Question: this is my code below which show dash line on center of textview i want to show below the textview like this:

How can I change this to show below the textview dash line
'''
<?xml version="1.0" encoding="utf-8"?>
<TableRow xmlns:android="http://schemas.android.com/apk/res/android"
android:layout_width="match_parent"
android:layout_height="match_parent" >
<TextView
android:id="@+id/apprentTemp"
android:textColor="#000000"
android:background="@drawable/dotted"
android:paddingLeft="10dp"
android:gravity="left"/>
<TextView
android:id="@+id/localTime"
android:textColor="#000000"
android:background="@drawable/dotted"
android:gravity="center"/>
</TableRow>
<---- dashed.xml -->
<shape xmlns:android="http://schemas.android.com/apk/res/android"
android:shape="line">
<stroke
android:color="#000000"
android:dashWidth="5px"
android:dashGap="5px" />
</shape>
'''
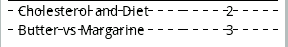
Answer: use
'''
android:drawableBottom="@drawable/dotted"
'''
instead
'''
android:background="@drawable/dotted"
'''
'''
<layer-list xmlns:android="http://schemas.android.com/apk/res/android" >
<item
android:left="-5dp"
android:right="-5dp"
android:top="-5dp">
<shape
android:shape="rectangle">
<stroke
android:width="1dp"
android:dashGap="5dp"
android:dashWidth="5dp"
android:color="@android:color/black" />
</shape>
</item>
</layer-list>
'''